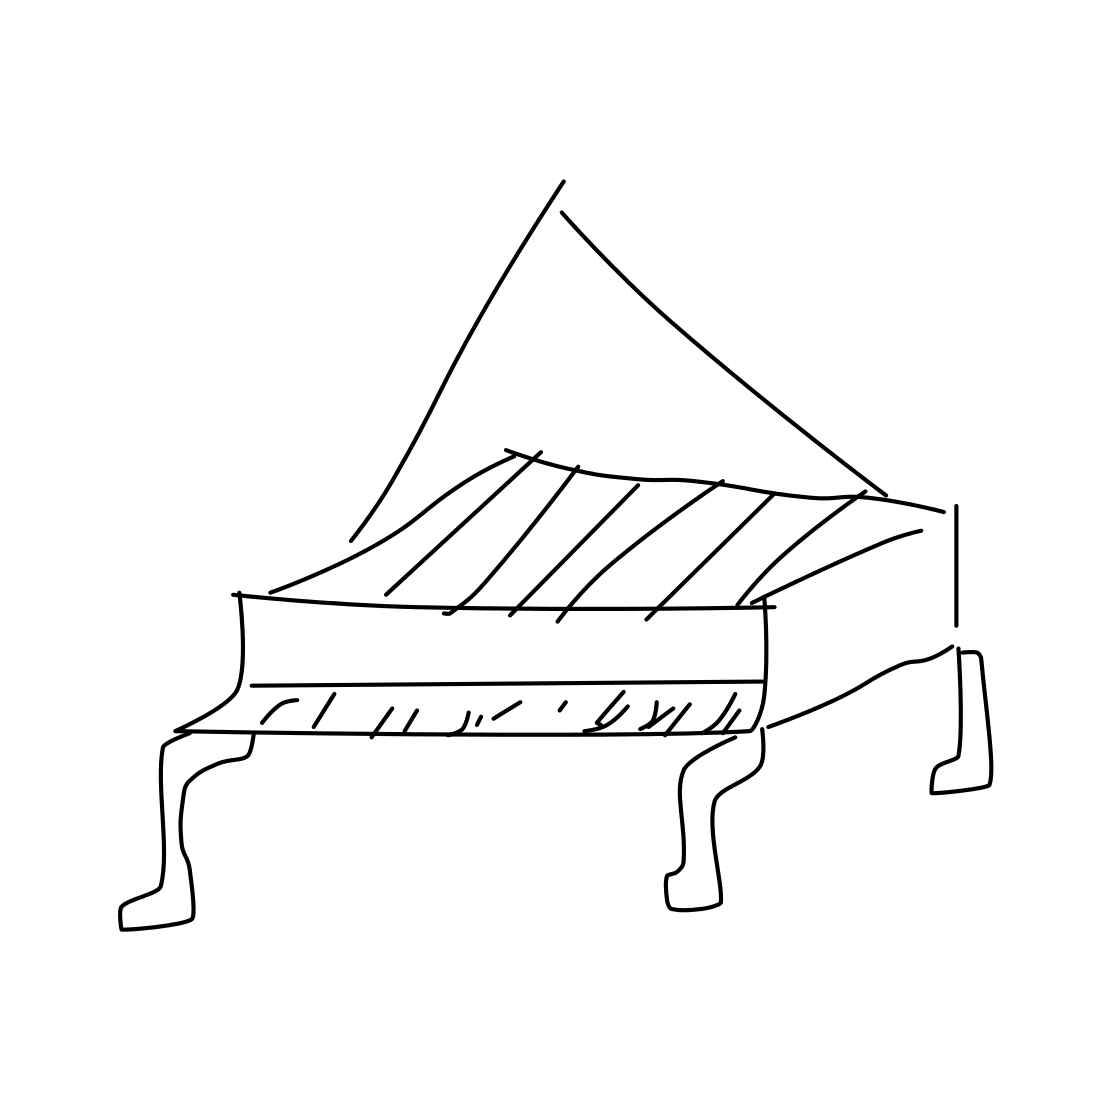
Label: piano